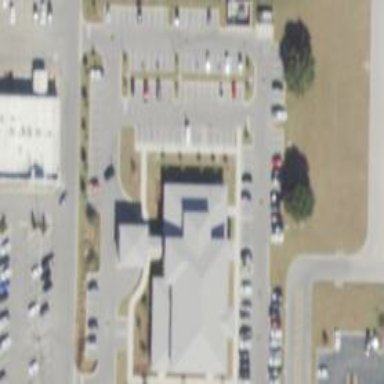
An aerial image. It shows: Clinic building providing healthcare services.